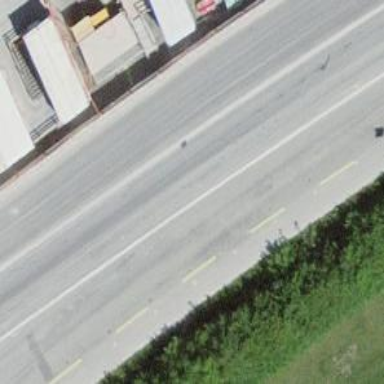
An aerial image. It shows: Secondary road with asphalt surface and cycle track on the left.